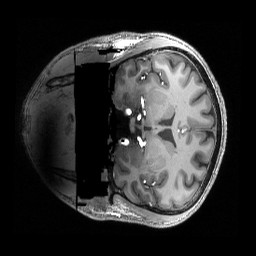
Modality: T1w
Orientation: coronal
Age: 24
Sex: female
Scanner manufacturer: siemens
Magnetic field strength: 6.98 T
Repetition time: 2.53 s
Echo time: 0.00176 s